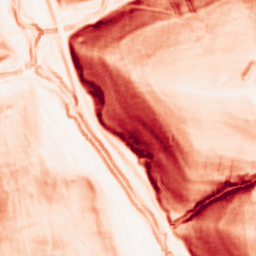
Category: morphological
Decomposition family: morphological_square
Decomposition parameters: operation: gradient
size: 5
Upsampling method: bilinear
Upsampling parameters: scale: 8
Upsampling scale: 8